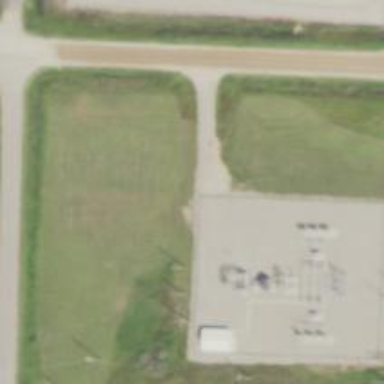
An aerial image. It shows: Power substation surrounded by fence.